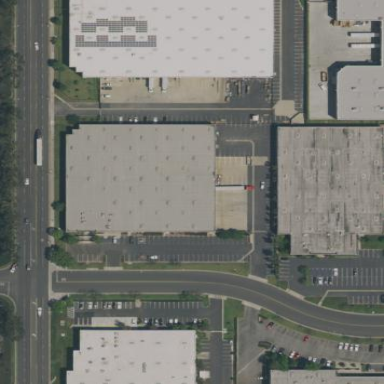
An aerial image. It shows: Warehouse.